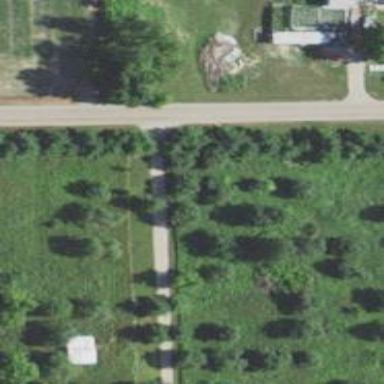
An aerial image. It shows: Driveway.